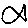
Label: fish